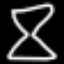
Label: hourglass